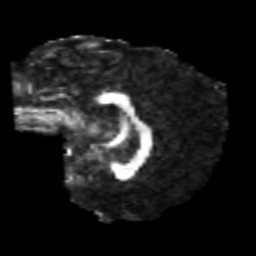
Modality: FA
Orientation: sagittal
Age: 26
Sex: female
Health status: healthy
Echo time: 0.074 s